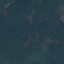
Land use / land cover class: Forest